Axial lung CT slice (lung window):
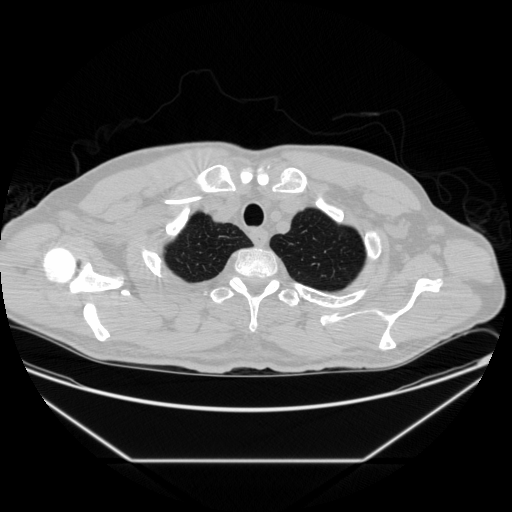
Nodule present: no